Question: I have an int array that represents a bell shaped distribution so that if I were to plot the data using the indexes as the x axis and the values as the y values I would obtain a graph like this:
'''
index value
0 46
1 659
2 541
3 519
4 431
5 480
6 441
7 448
8 530
9 557
10 625
11 670
12 818
13 994
14 953
15 1139
16 1221
17 1226
18 1394
19 1772
20 2006
21 2351
22 2590
23 2785
24 3164
25 3639
26 4304
27 4860
28 5539
29 6340
30 7799
31 9364
32 10912
33 13017
34 15571
35 18633
36 22181
37 26567
38 31027
39 36643
40 42486
41 49997
42 57444
43 65501
44 74261
45 83820
46 93841
47 104361
48 114911
49 125867
50 136503
51 148606
52 158489
53 168585
54 177544
55 185554
56 192791
57 200219
58 203626
59 206432
60 208801
61 207941
62 207363
63 205734
64 201727
65 197152
66 190431
67 182139
68 174938
69 165990
70 155895
71 146229
72 136247
73 126603
74 116665
75 106734
76 97147
77 87350
78 78454
79 70097
80 62644
81 55134
82 48509
83 42327
84 36758
85 32089
86 27850
87 23787
88 20226
89 17071
90 14624
91 12542
92 10511
93 8669
94 7150
95 6054
96 5069
97 4178
98 3390
99 2894
<PHONE>
<PHONE>
<PHONE>
<PHONE>
<PHONE>
105 969
106 924
107 802
108 711
109 604
110 562
111 608
112 613
113 633
114 639
115 591
116 662
117 594
118 580
119 626
120 610
121 633
122 605
123 617
124 608
125 558
126 564
127 573
128 521
129 474
130 487
131 475
132 477
133 459
134 439
135 428
136 391
137 355
138 345
139 342
140 353
141 347
142 304
143 302
144 291
145 247
146 234
147 217
148 219
149 187
150 178
151 166
152 147
153 115
154 139
155 118
156 125
157 131
158 108
159 103
160 86
161 99
162 85
163 77
164 68
165 66
166 70
167 57
168 35
169 42
170 45
171 41
172 37
173 37
174 32
175 46
176 37
177 34
178 23
179 40
180 27
181 30
182 33
183 39
184 41
185 51
186 50
187 36
188 31
189 32
190 31
191 24
192 33
193 24
194 30
195 34
196 35
197 32
198 39
199 46
<PHONE>
'''

In the picture above the green line shows the index with the max value and the green blocks represent standard deviation (SD) from the max (I'm not sure if SD is the proper name, I've heard some people calling it sigma value). I want to write a java function that takes this int array and outputs the lowest and highest boundaries given a desired SD and the max value. What I have so far is not much:
'''
public static void getIntervalMinMax(int [] input){
int max = 0;
for(int i=0; i<input.length; i++){
if(input[i]>max){
max = input[i];
}
}
int deviation = ??;
System.out.println("MIN: "+(max-deviation));
System.out.println("MAX: "+(max+deviation));
}
'''
I have checked this <URL> but I have not being able to find a function in this library for a distribution SD. Can you please help me figure out how to calculate deviation? Thanks
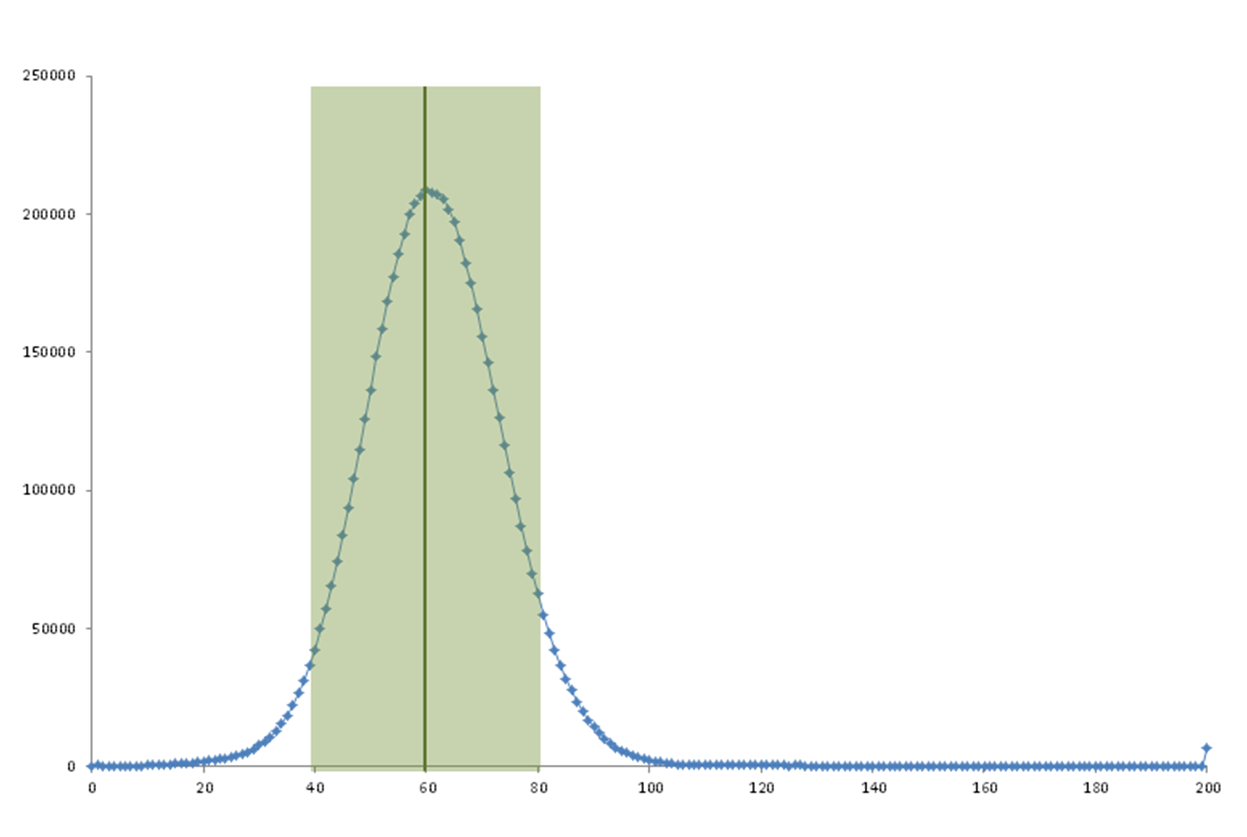
Answer: Standard Deviation is represented by the greek letter sigma so sigma value is just another same for the same thing. Standard Deviation is the square root of the Variance (also called sigma squared). The variance is defined by the average of the distribution:
'''
variance = sum( data | x ^ 2 ) / n - average( data ) ^ 2
'''
I'd create a class called Distribution like so:
'''
public class Distribution {
private Double[] data;
private double max = Double.NaN;
private double min = Double.NaN;
private double variance = Double.NaN;
private double average = Double.NaN;
public getMax() {
if( max == Double.NaN ) {
calculateStats();
}
return max;
}
// each method getMin, getAverage, getVariance, etc would be written the same way as getMax().
private void calculateStats() {
min = Double.MAX_VALUE;
max = Double.MIN_VALUE;
average = 0;
variance = 0;
for( int i = 0; i < data.length; i++ ) {
double sample = data[i];
if( sample > max ) max = sample;
if( sample < min ) min = sample;
average += sample;
variance += sample * sample;
}
average = average / data.length;
variance = variance / data.length - average * average;
}
public double getStandardDeviation() {
if( variance == Double.NaN ) {
calculateStats();
}
return Math.sqrt( variance );
}
}
'''